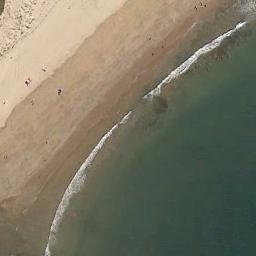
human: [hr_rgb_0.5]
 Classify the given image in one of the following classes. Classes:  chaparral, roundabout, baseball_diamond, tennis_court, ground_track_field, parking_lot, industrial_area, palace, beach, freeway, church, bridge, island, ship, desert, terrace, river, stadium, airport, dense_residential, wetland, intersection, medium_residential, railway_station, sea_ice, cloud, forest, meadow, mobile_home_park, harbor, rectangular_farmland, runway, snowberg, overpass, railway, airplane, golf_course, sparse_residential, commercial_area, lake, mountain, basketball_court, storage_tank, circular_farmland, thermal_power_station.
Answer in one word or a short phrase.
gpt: beach